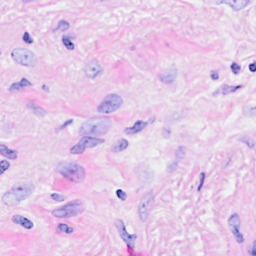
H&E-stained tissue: Breast